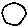
Label: circle